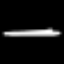
Label: line